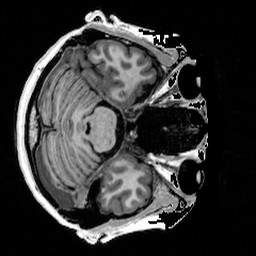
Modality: T1w
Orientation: axial
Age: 26
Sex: female
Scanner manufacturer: siemens
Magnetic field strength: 3 T
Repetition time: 4 s
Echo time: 0.00289 s